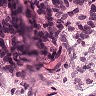
Metastatic tissue present: yes